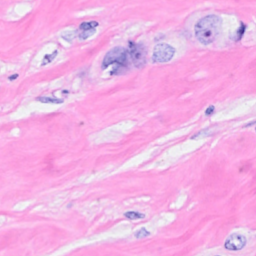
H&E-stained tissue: Breast